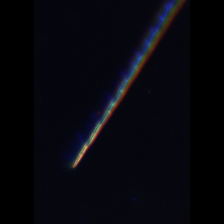
Taxon: Psuedo-nitzschia
Group: Diatoms